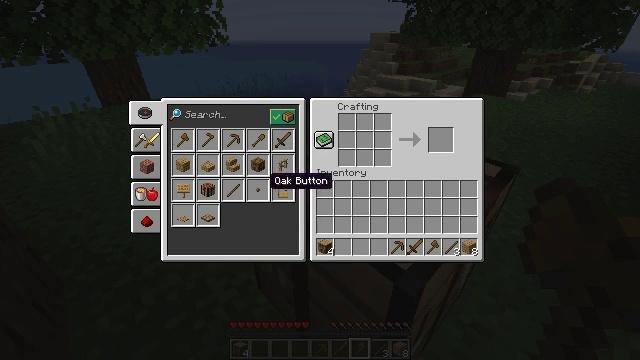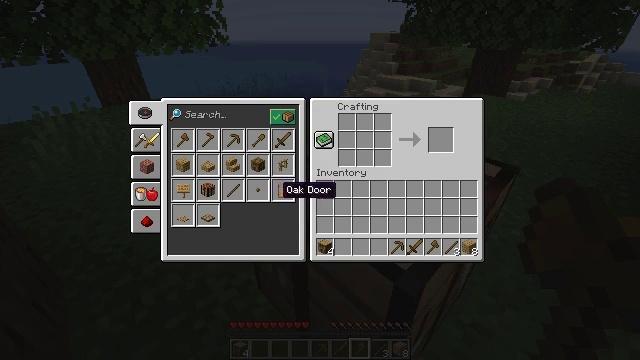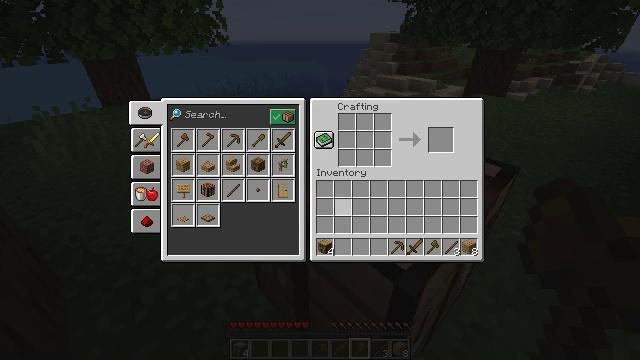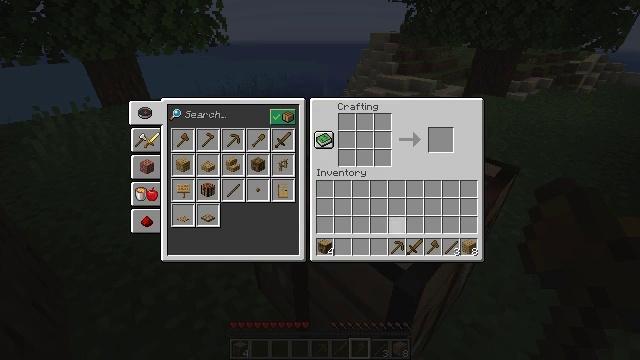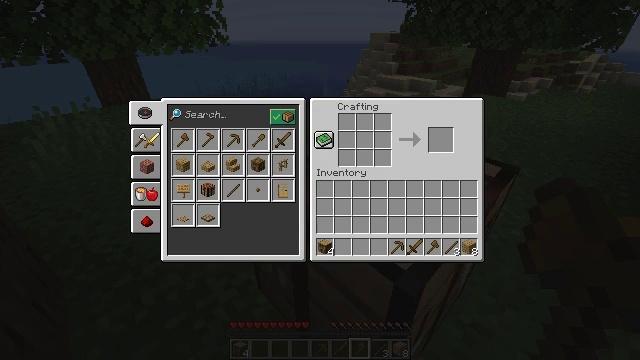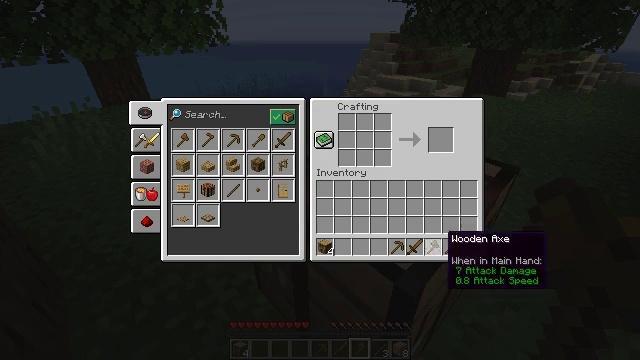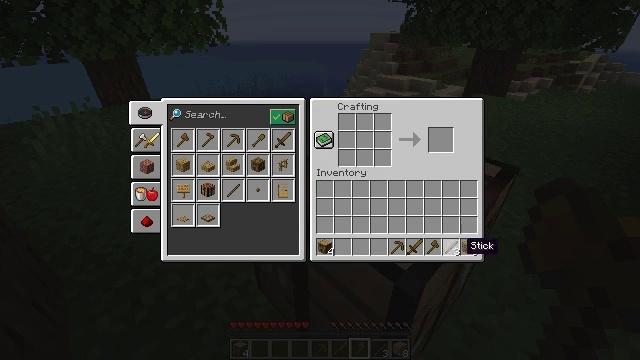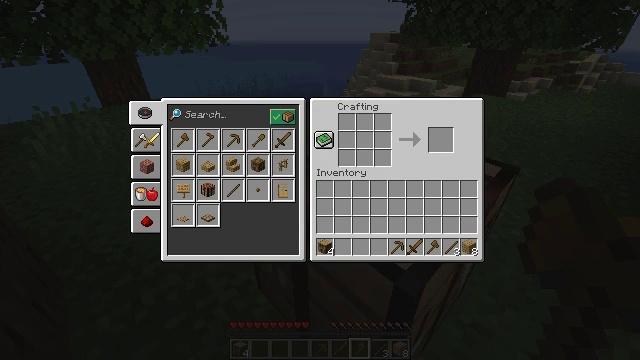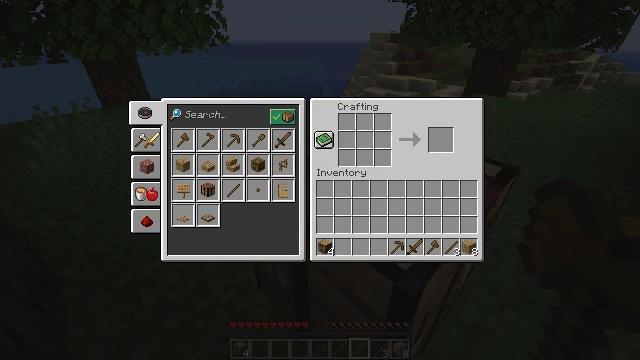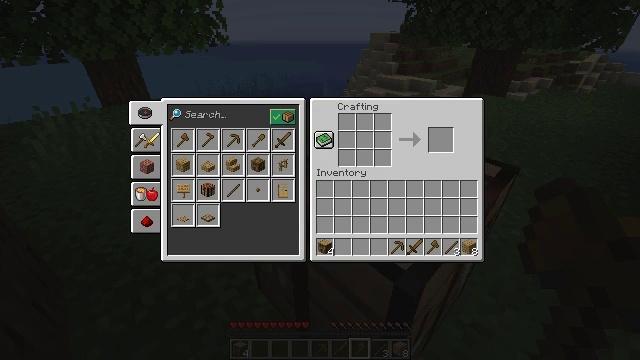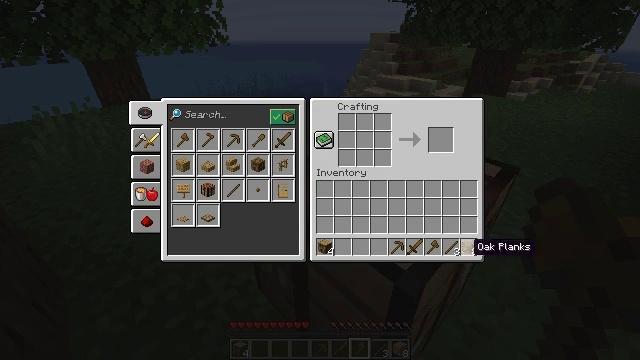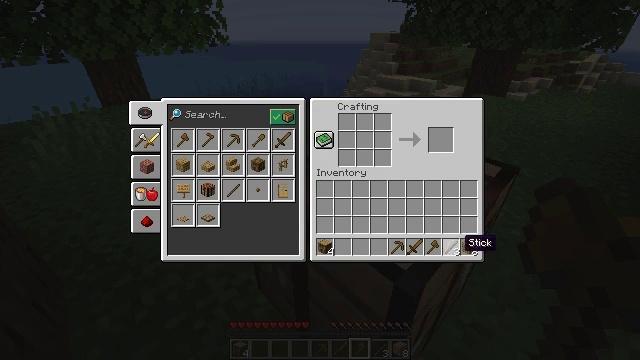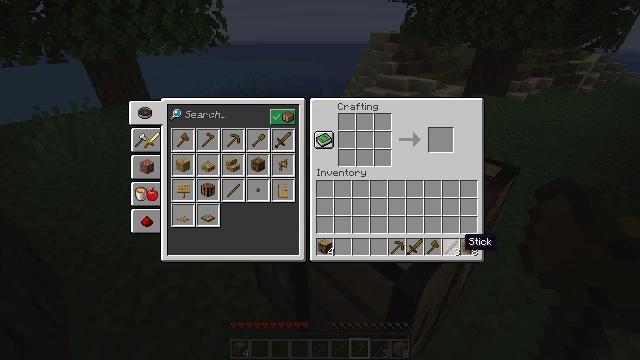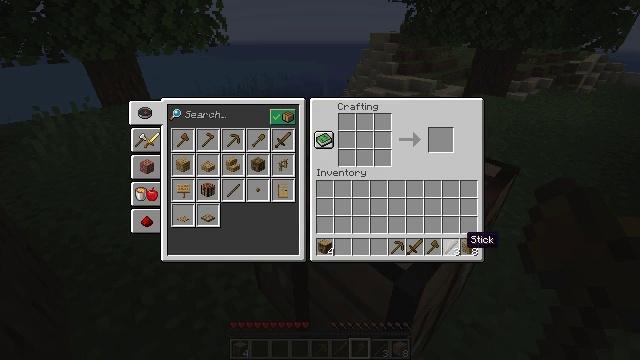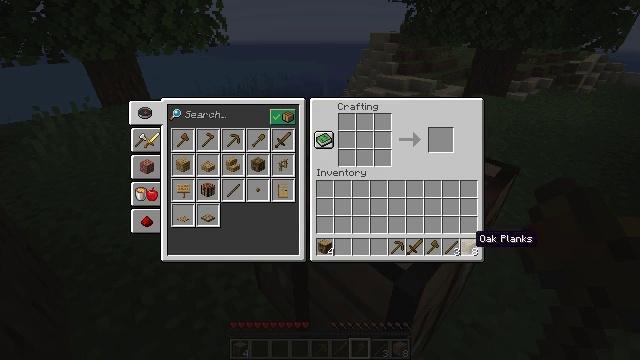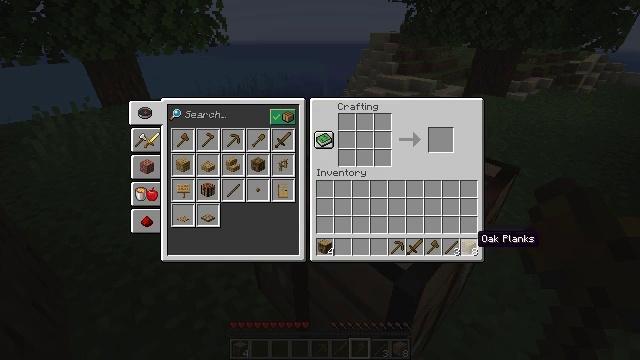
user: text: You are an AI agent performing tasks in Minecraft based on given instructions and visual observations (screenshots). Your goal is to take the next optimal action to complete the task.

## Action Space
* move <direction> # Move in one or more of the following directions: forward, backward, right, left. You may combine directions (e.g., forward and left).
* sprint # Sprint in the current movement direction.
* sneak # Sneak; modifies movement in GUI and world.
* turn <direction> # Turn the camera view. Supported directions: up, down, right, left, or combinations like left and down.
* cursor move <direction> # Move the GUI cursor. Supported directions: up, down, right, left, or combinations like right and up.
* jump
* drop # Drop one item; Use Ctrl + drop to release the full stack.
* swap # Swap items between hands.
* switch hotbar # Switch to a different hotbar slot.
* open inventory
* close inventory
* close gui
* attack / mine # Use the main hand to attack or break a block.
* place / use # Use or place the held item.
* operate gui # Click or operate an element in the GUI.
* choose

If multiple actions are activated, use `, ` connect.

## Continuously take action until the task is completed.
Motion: motion action
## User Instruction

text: Open the crafting table and craft a oak boat with oak planks.
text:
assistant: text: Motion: cursor move right and down
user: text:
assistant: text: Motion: cursor move right and down
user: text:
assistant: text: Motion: cursor move right and down
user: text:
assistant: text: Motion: cursor move right and down
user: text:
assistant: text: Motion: cursor move right and down
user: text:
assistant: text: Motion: cursor move right and down
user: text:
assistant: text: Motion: cursor move right
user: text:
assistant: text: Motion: no_op
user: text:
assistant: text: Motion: no_op
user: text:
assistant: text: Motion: no_op
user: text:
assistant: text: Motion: cursor move left
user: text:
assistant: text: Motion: no_op
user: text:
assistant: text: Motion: no_op
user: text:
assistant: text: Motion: cursor move right
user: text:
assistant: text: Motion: no_op
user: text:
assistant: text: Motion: no_op
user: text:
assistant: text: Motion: no_op
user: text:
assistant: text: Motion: no_op
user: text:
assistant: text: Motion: operate gui
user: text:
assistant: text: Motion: operate gui
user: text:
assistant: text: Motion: cursor move left and up
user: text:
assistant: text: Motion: cursor move left and up
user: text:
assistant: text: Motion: cursor move left and up
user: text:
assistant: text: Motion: cursor move left and up
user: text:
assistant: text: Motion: no_op
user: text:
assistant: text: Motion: no_op
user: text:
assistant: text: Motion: no_op
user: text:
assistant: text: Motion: no_op
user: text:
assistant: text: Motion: cursor move right
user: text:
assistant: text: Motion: no_op